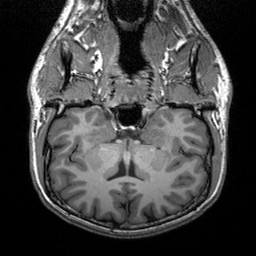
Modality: T1w
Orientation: sagittal